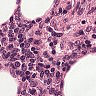
Metastatic tissue present: no